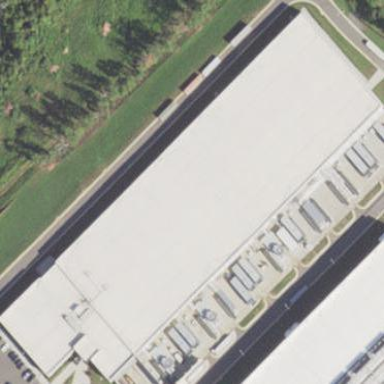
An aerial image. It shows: Data center building.